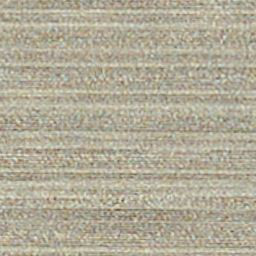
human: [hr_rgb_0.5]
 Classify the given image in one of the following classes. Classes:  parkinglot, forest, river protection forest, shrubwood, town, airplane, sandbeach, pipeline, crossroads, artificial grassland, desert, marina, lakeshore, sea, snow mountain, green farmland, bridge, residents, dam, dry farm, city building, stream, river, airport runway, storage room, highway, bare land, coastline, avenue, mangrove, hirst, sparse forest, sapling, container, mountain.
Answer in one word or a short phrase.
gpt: dry farm